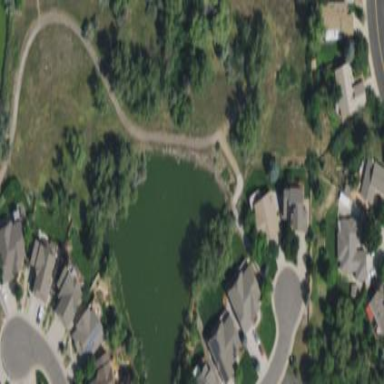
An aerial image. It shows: Pond surrounded by natural water.